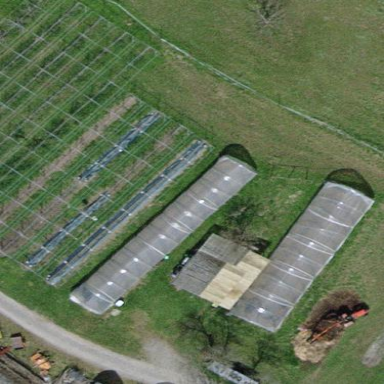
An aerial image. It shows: Greenhouse.